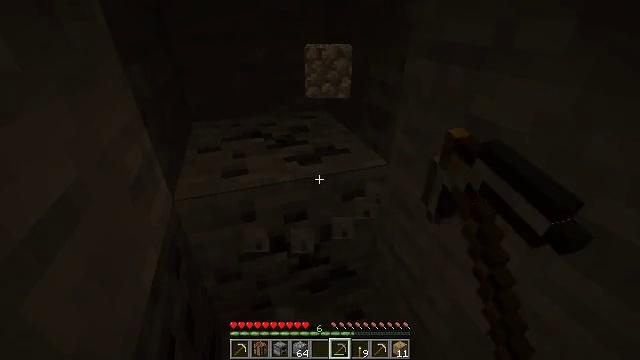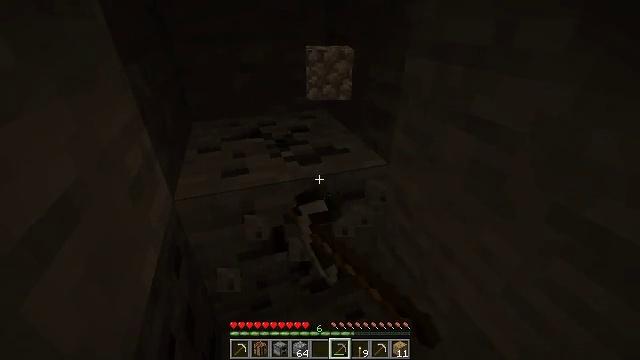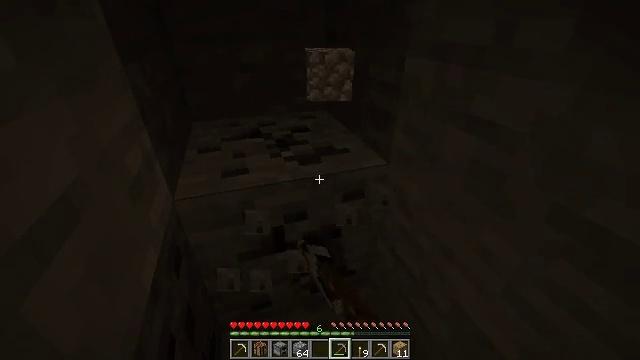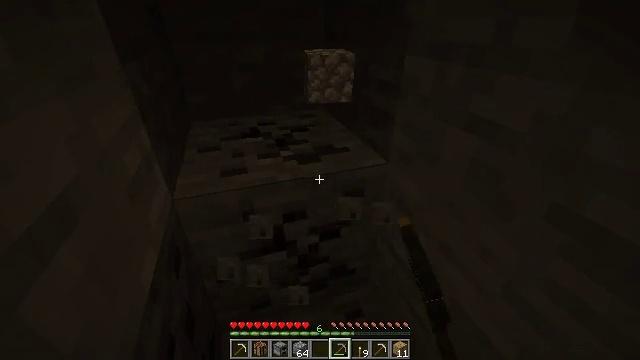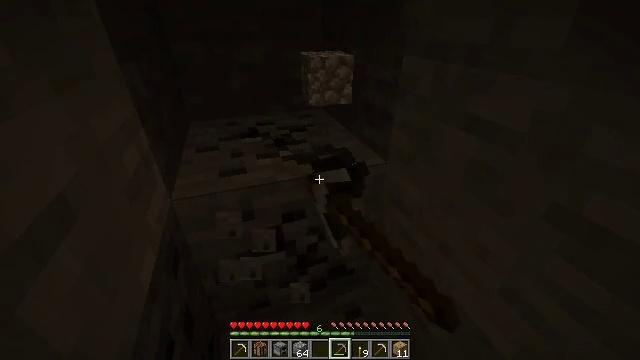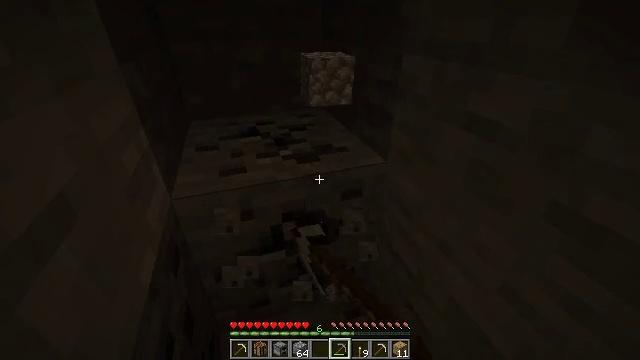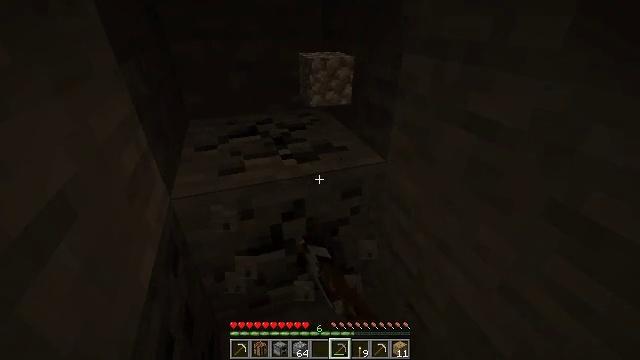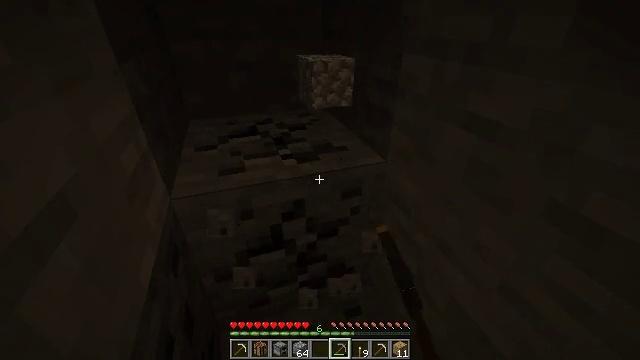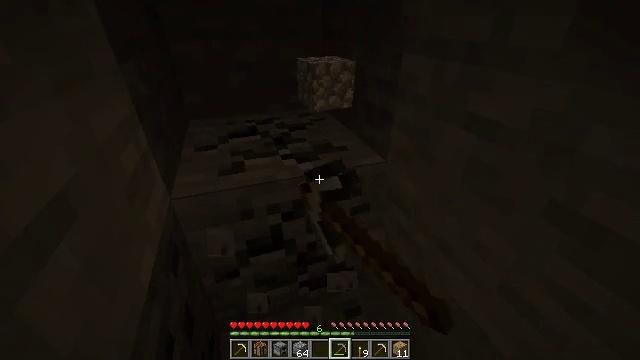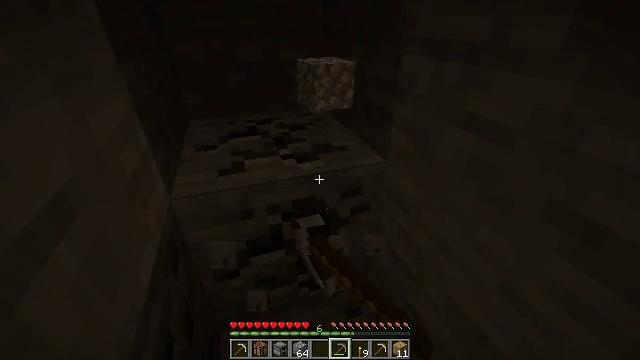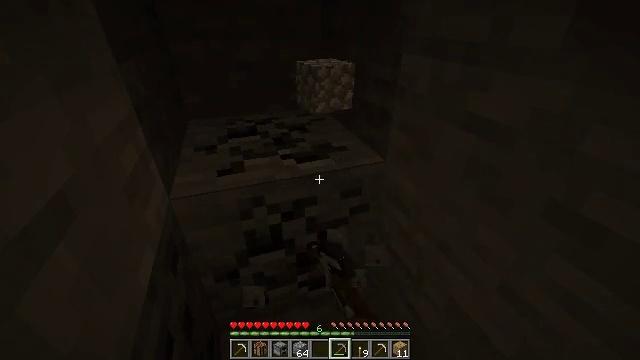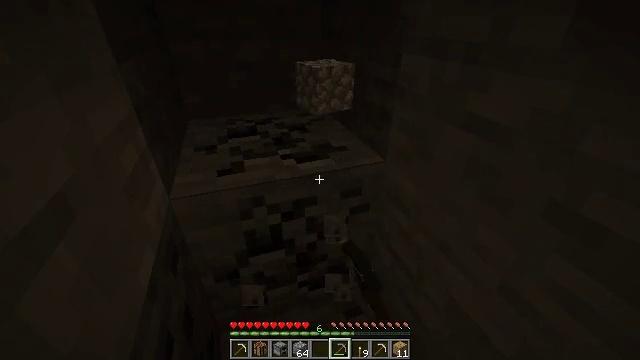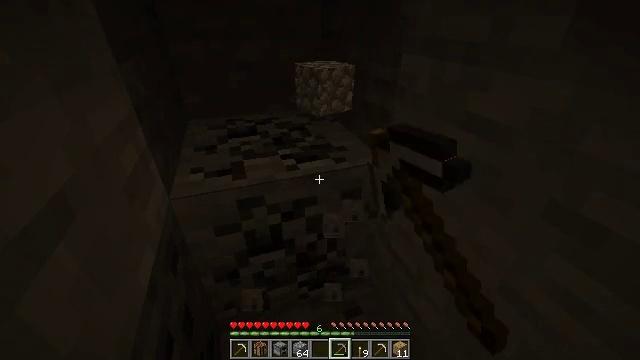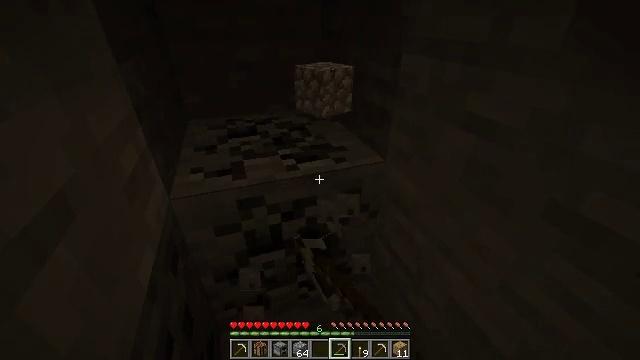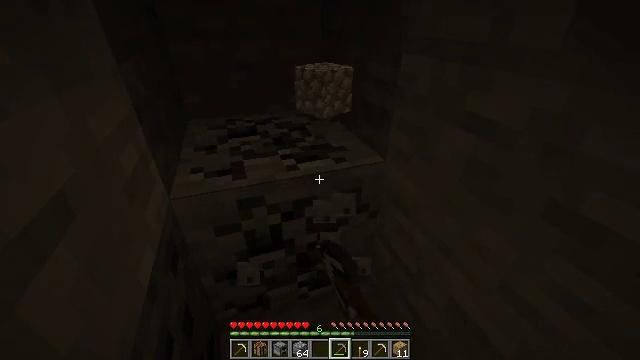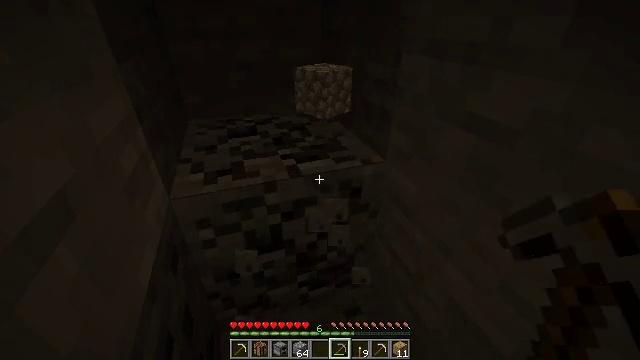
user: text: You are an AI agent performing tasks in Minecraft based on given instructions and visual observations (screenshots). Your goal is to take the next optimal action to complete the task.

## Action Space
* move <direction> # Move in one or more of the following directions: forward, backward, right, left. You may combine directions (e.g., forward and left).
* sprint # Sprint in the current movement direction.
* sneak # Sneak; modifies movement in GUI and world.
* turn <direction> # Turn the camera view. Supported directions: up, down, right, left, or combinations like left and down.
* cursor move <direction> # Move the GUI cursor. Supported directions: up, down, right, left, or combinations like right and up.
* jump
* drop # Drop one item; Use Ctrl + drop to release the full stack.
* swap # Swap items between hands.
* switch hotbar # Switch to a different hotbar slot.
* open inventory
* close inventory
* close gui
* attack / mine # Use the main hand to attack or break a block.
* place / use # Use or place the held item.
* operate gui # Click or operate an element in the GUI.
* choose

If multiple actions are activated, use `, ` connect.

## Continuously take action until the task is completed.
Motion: motion action
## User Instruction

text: Mine the diamond ore underground.
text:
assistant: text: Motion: attack / mine
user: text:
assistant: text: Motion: attack / mine
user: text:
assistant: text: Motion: attack / mine
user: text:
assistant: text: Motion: attack / mine
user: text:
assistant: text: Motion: attack / mine
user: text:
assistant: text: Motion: attack / mine
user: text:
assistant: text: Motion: attack / mine
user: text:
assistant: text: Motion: attack / mine
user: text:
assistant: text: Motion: attack / mine
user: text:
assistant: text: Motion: attack / mine
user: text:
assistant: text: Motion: attack / mine
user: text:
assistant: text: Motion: attack / mine
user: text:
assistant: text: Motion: attack / mine
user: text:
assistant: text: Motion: attack / mine
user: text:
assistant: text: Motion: attack / mine
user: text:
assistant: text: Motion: attack / mine
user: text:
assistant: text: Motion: no_op
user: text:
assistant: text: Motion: no_op
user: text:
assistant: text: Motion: no_op
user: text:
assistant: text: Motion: no_op
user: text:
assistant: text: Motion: no_op
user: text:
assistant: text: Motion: no_op
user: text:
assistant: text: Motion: no_op
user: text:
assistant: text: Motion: no_op
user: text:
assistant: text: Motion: no_op
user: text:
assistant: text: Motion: no_op
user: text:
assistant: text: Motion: no_op
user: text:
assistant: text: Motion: no_op
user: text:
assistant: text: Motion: no_op
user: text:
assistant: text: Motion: no_op